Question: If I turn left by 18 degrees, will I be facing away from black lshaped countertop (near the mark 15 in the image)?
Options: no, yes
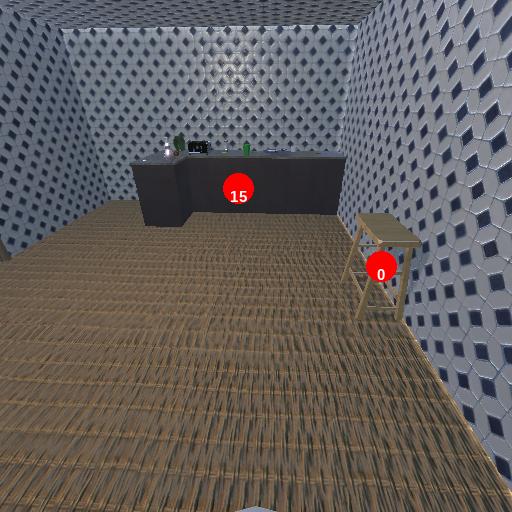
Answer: no